Question: Count the number of objects in the diagram.
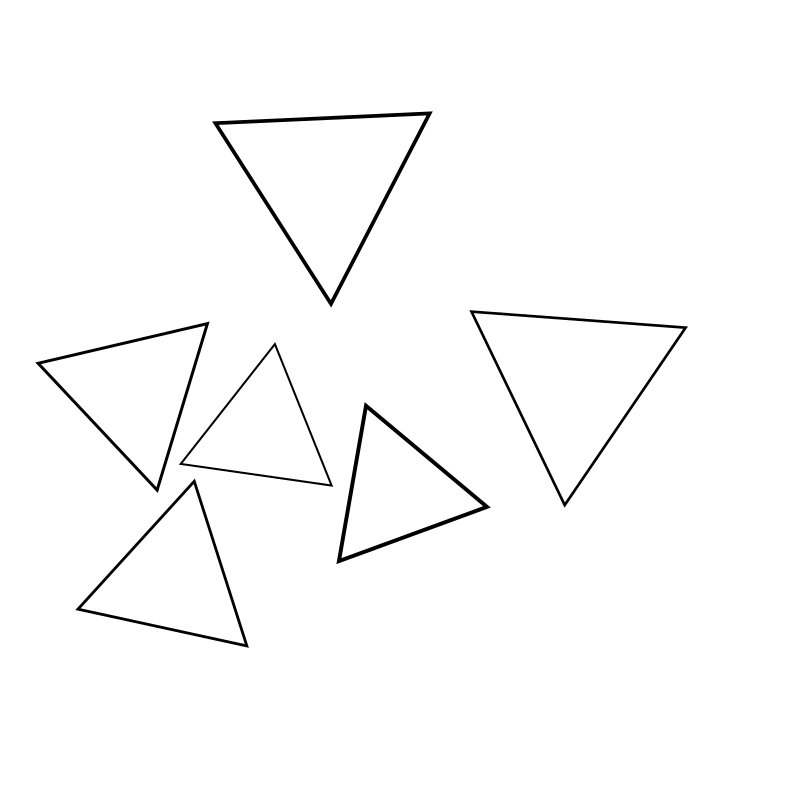
Answer: 6